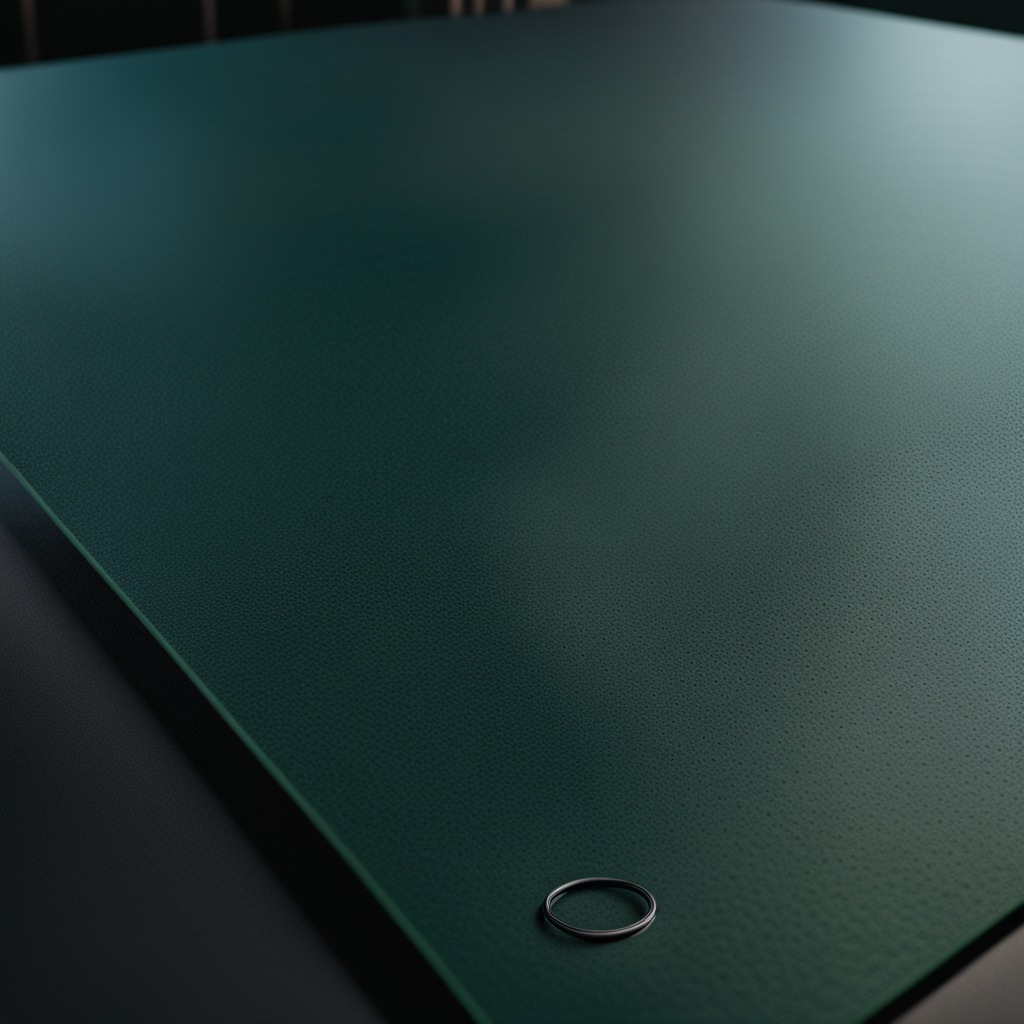
A rubber O-ring lies on the green rubber mat.